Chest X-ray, AP view. Patient: 34 years old, sex M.
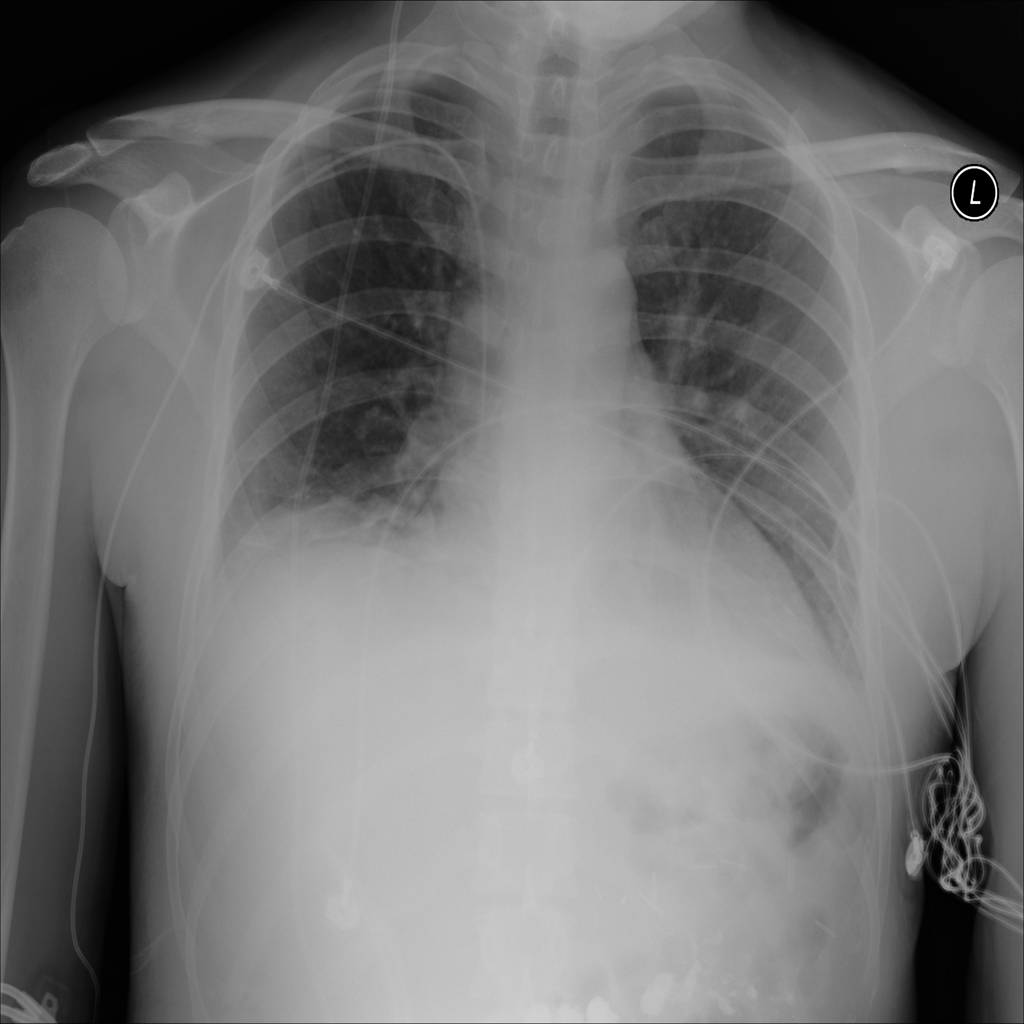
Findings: No Finding